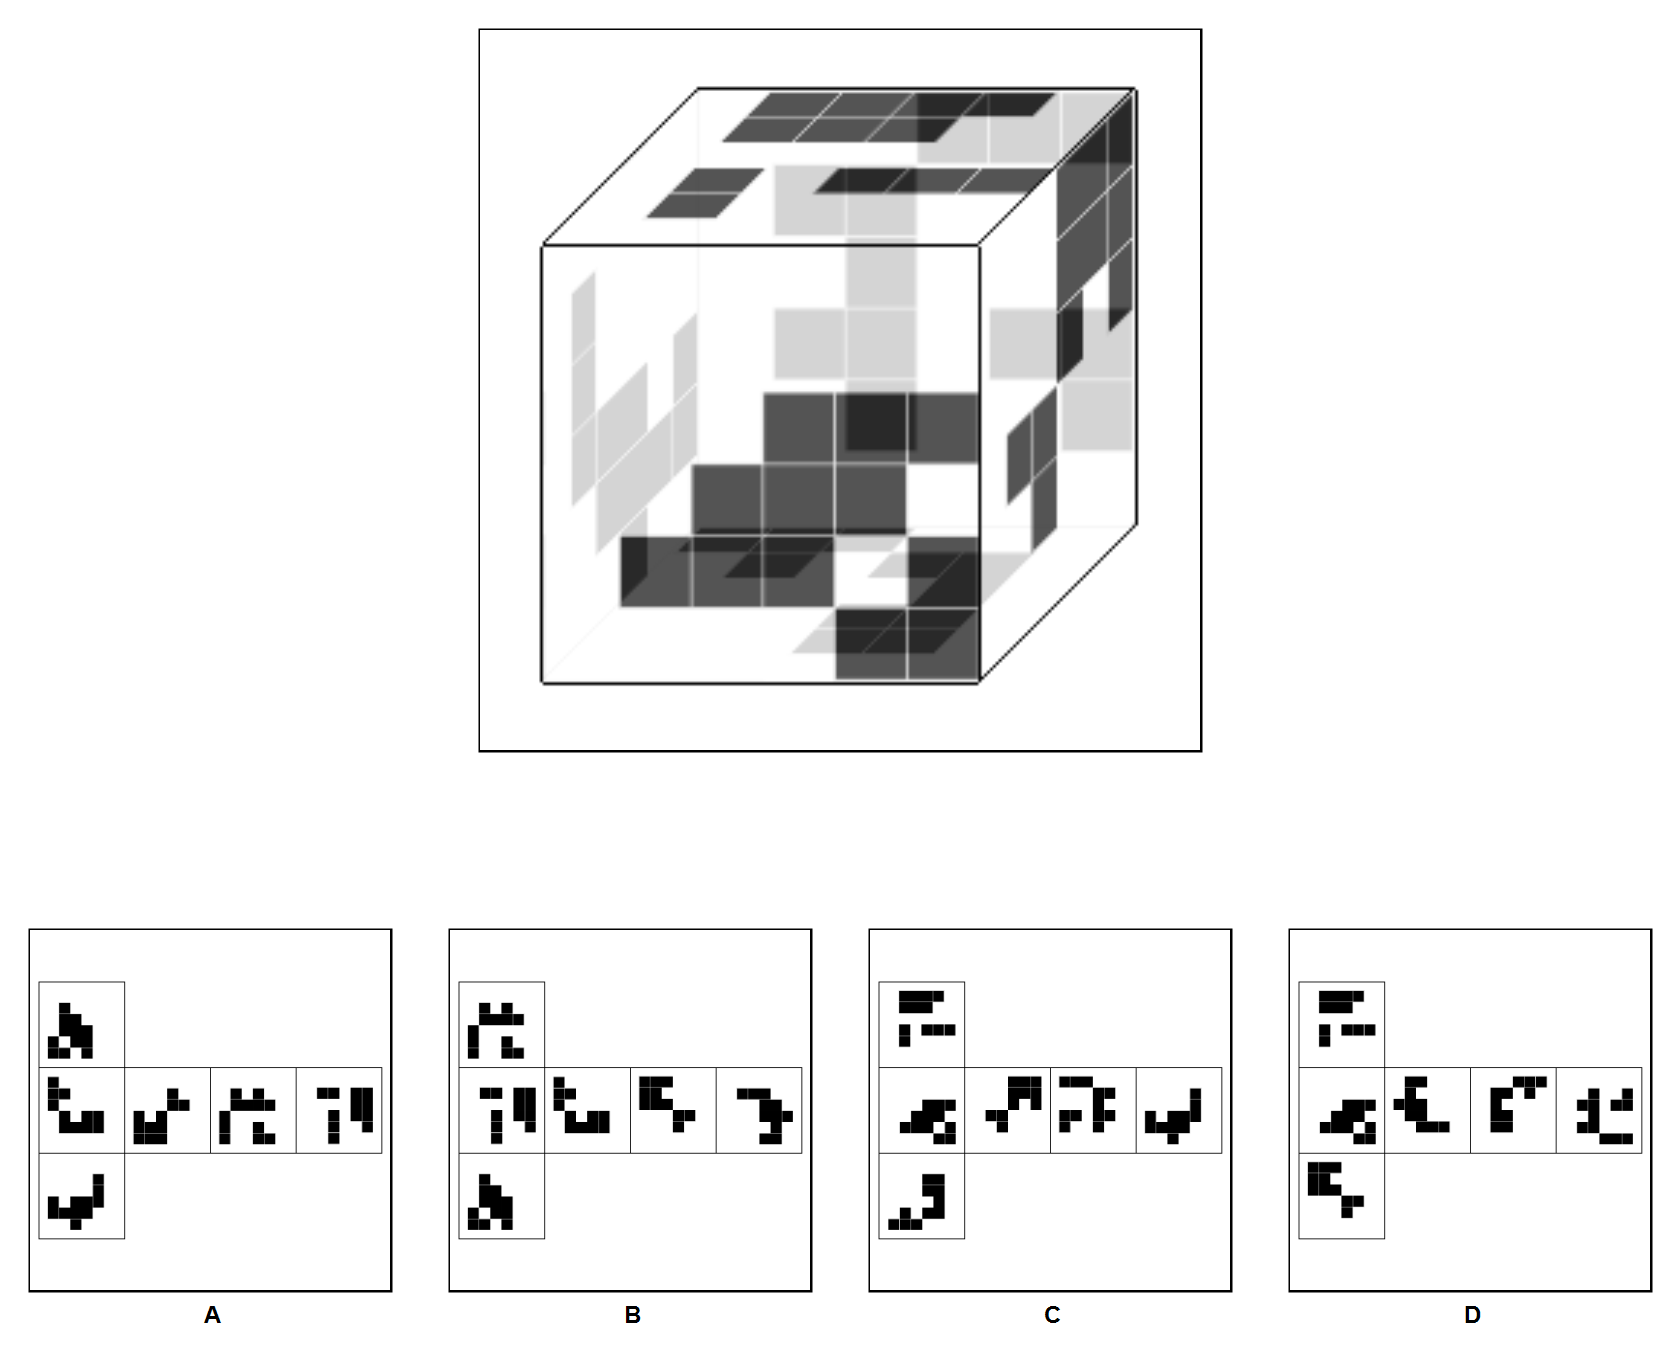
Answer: C